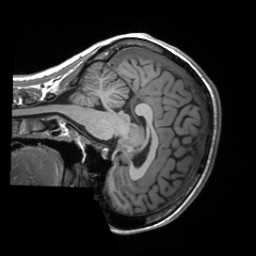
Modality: T1w
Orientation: sagittal
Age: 36
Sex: female
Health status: healthy
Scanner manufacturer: siemens
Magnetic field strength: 3 T
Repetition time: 2 s
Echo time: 0.00232 s